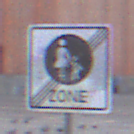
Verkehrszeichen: EndeFussgaengerzone
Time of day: SunriseSunset
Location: Outdoor (Urban)
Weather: PartlyCloudy
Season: NotSpecified
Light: Natural